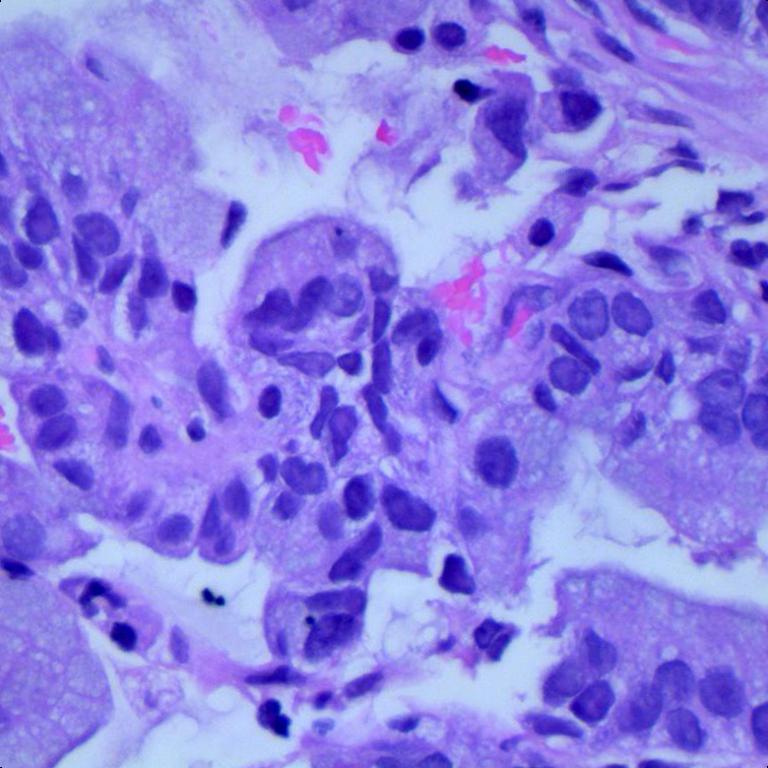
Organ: lung
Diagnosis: adenocarcinomas